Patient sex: M
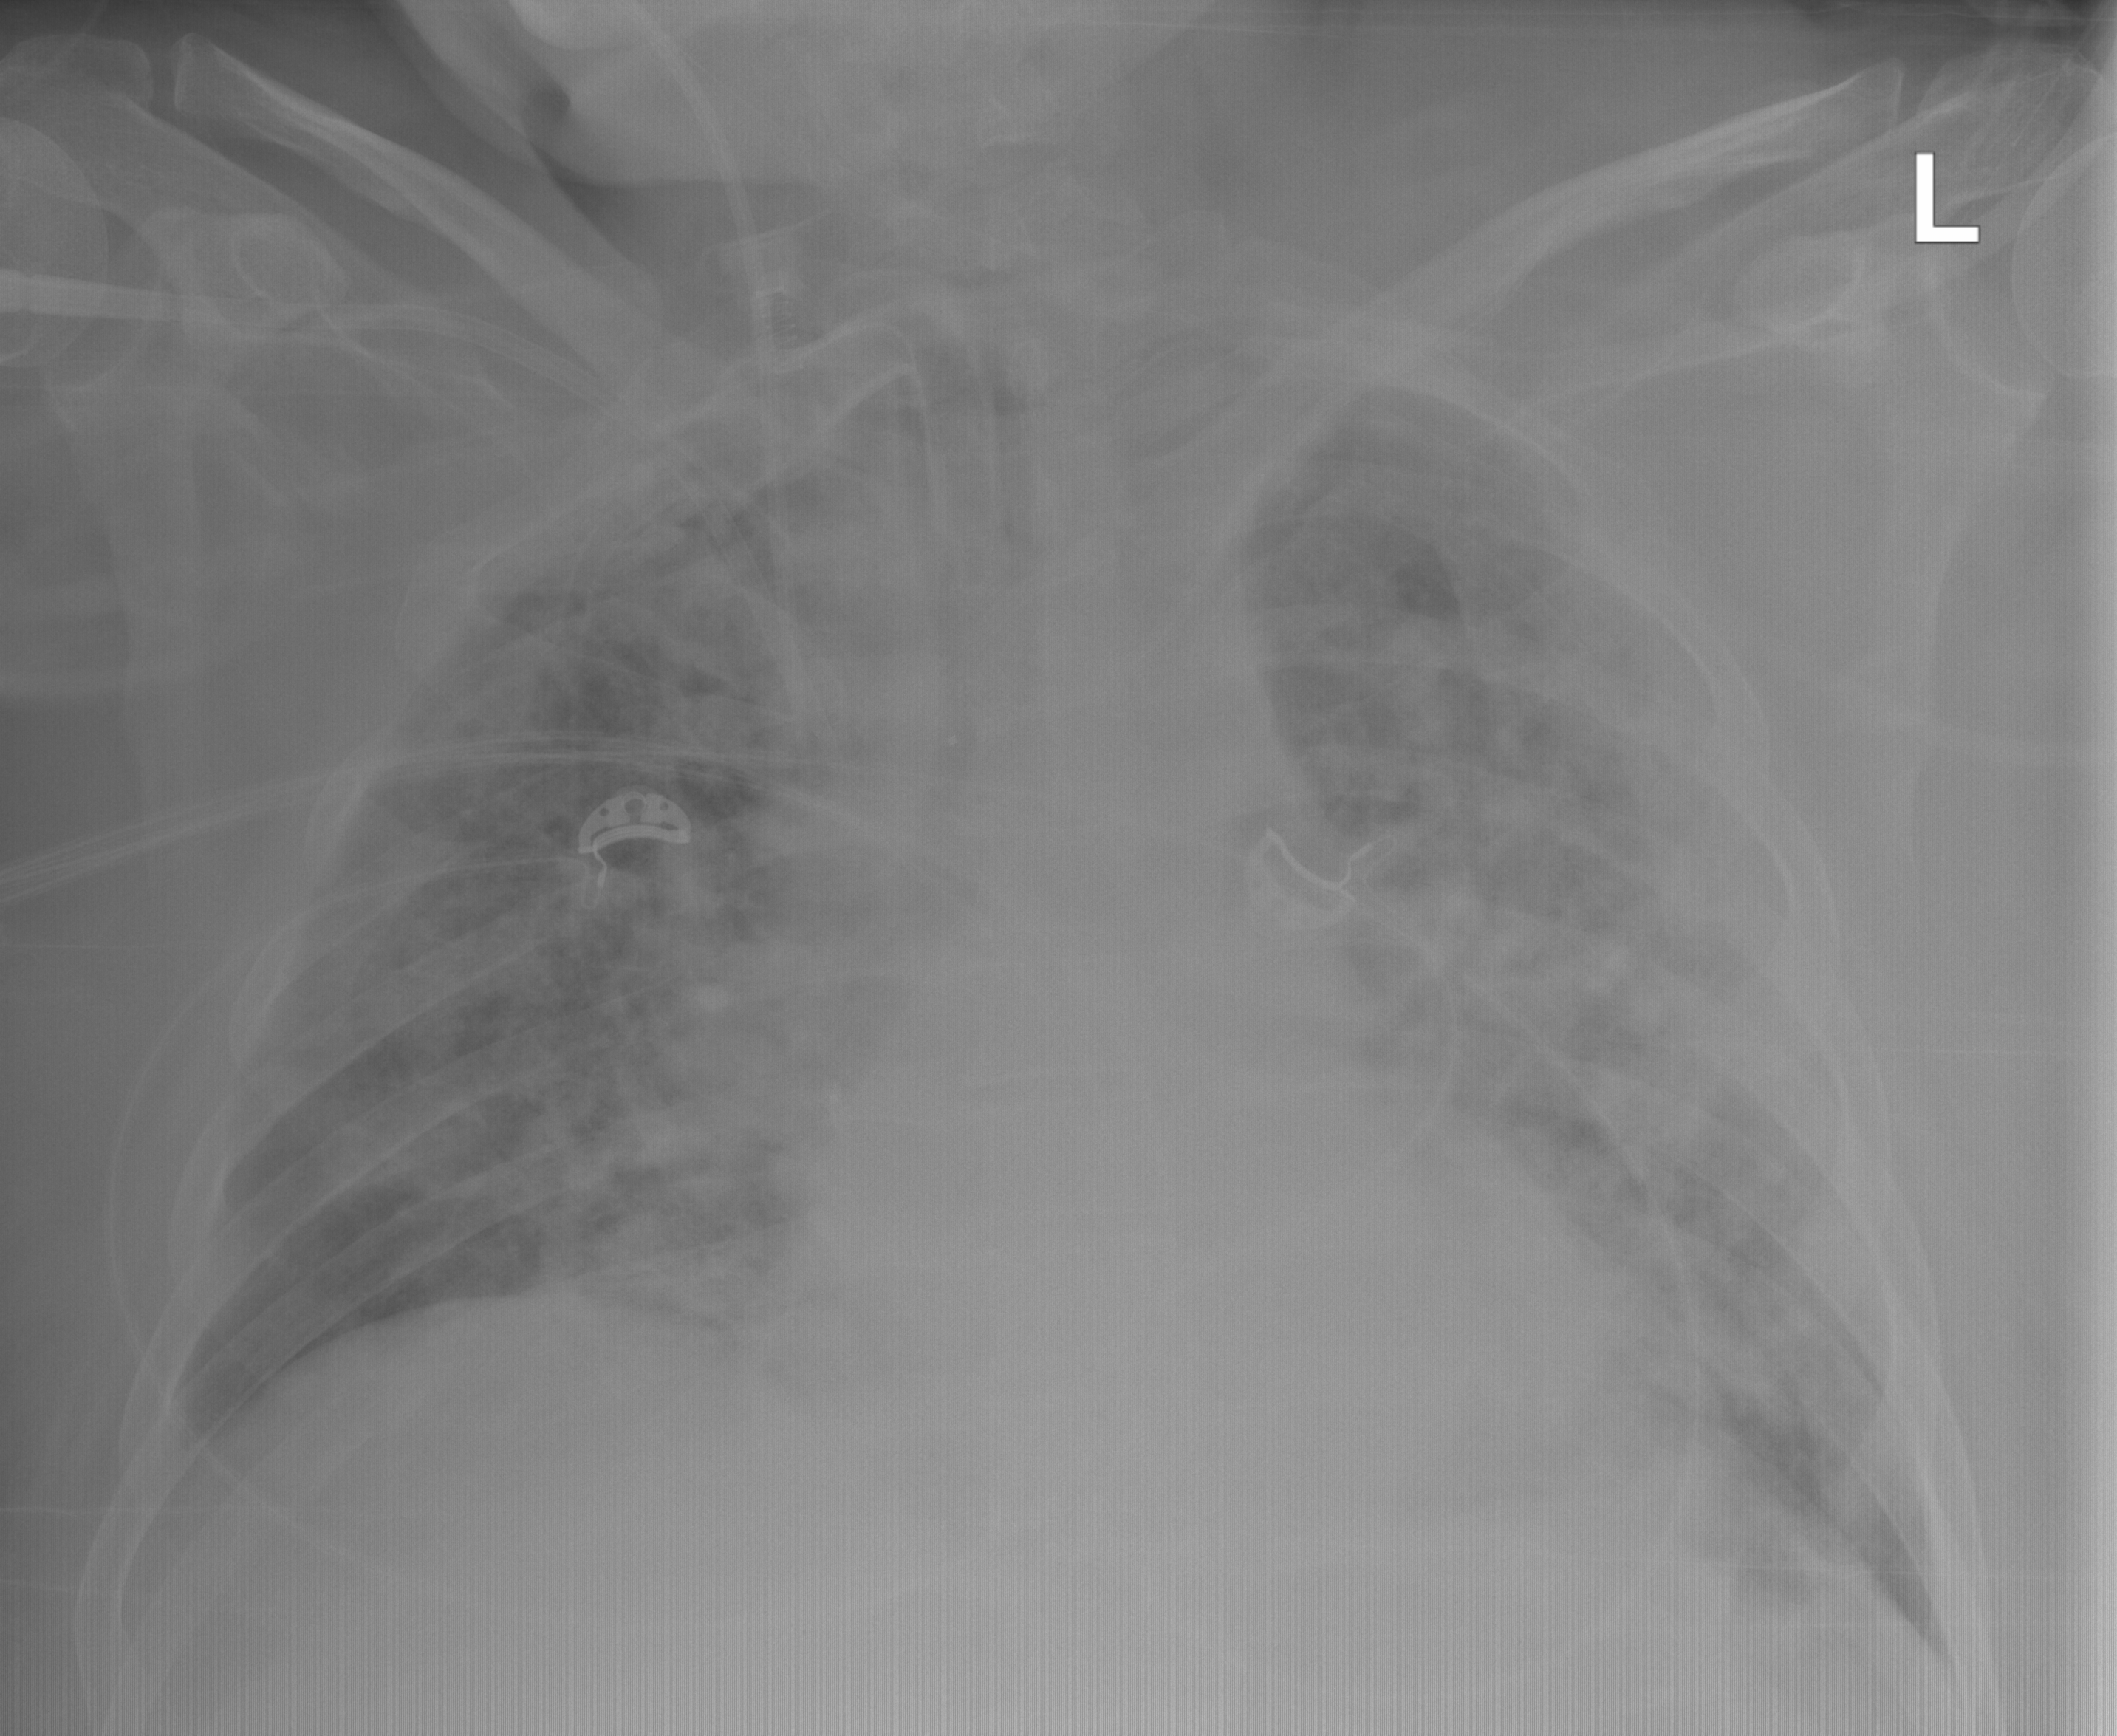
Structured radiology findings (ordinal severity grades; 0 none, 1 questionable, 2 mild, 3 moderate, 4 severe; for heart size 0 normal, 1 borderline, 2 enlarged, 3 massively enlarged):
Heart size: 0
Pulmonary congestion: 2
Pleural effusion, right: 0
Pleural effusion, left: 0
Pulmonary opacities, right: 2
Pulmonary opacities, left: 3
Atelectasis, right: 2
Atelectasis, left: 2